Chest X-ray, PA view. Patient: 36 years old, sex F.
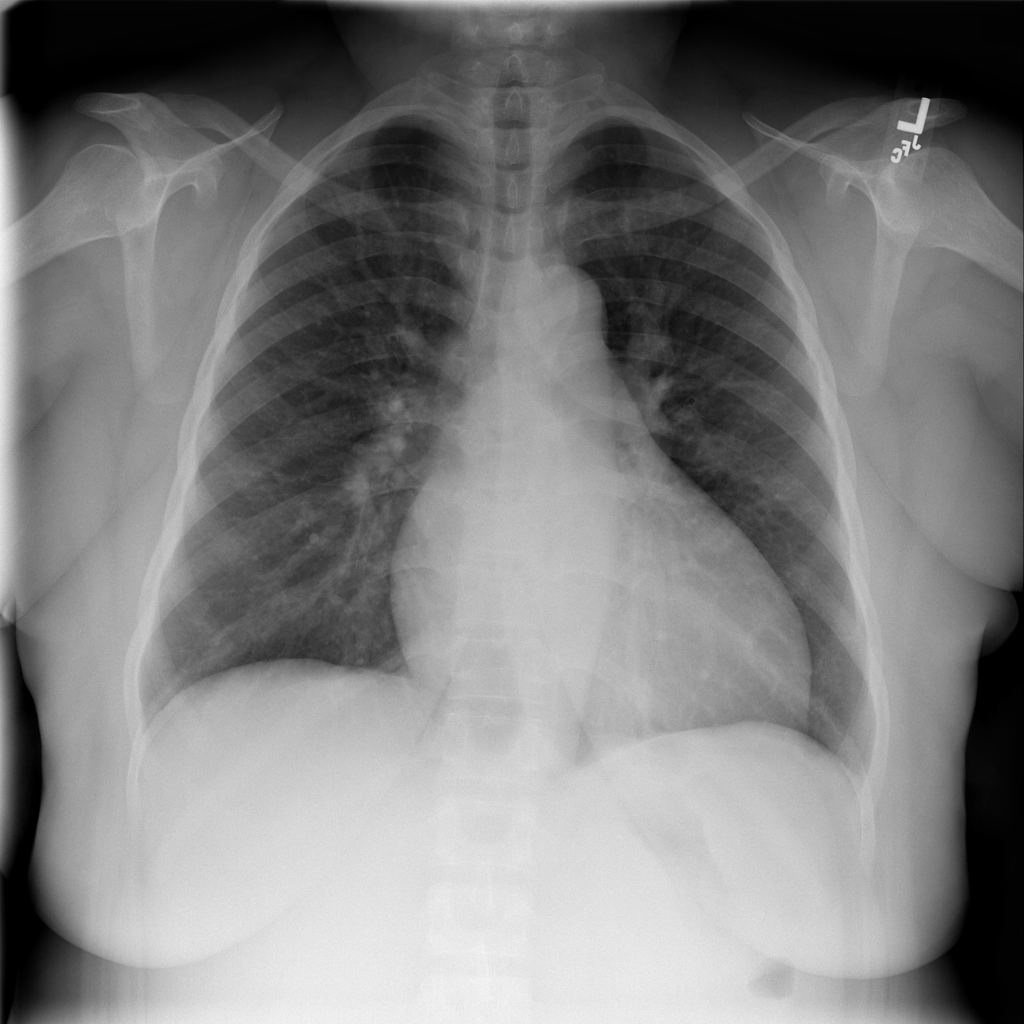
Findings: Cardiomegaly